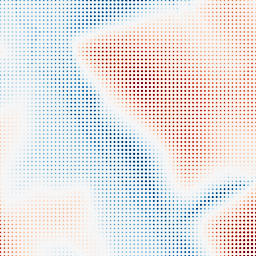
Category: classical
Decomposition family: gaussian_anisotropic
Decomposition parameters: sigma_x: 50
sigma_y: 50
Upsampling method: sinc_blackman
Upsampling parameters: scale: 8
kernel_size: 4
Upsampling scale: 8